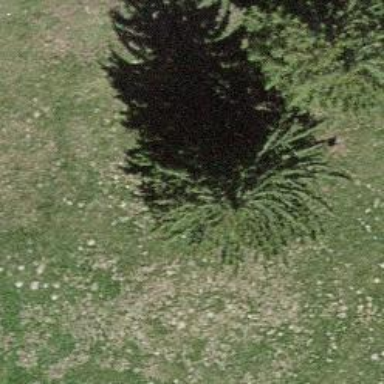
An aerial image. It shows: Beautiful tree in nature.